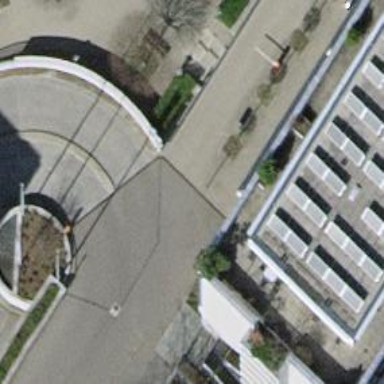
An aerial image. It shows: Lift gate barrier.